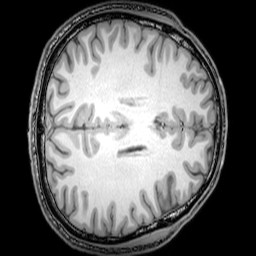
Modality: T1w
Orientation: axial
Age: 25
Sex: male
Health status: healthy
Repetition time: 0.081 s
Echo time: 0.037 s